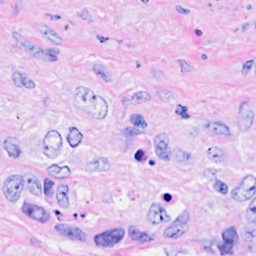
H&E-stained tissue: Breast